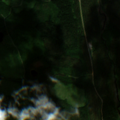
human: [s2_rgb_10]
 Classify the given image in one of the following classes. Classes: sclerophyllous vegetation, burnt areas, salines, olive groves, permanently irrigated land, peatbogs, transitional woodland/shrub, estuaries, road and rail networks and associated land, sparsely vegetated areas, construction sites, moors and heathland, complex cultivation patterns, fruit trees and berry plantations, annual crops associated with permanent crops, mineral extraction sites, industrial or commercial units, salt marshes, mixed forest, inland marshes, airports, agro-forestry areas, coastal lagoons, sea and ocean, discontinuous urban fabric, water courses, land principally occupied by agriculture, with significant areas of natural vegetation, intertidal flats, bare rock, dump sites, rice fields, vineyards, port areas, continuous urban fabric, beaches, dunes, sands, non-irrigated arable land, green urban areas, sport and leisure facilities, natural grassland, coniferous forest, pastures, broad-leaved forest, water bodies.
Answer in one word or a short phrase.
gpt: coniferous forest, mixed forest, transitional woodland/shrub, water bodies